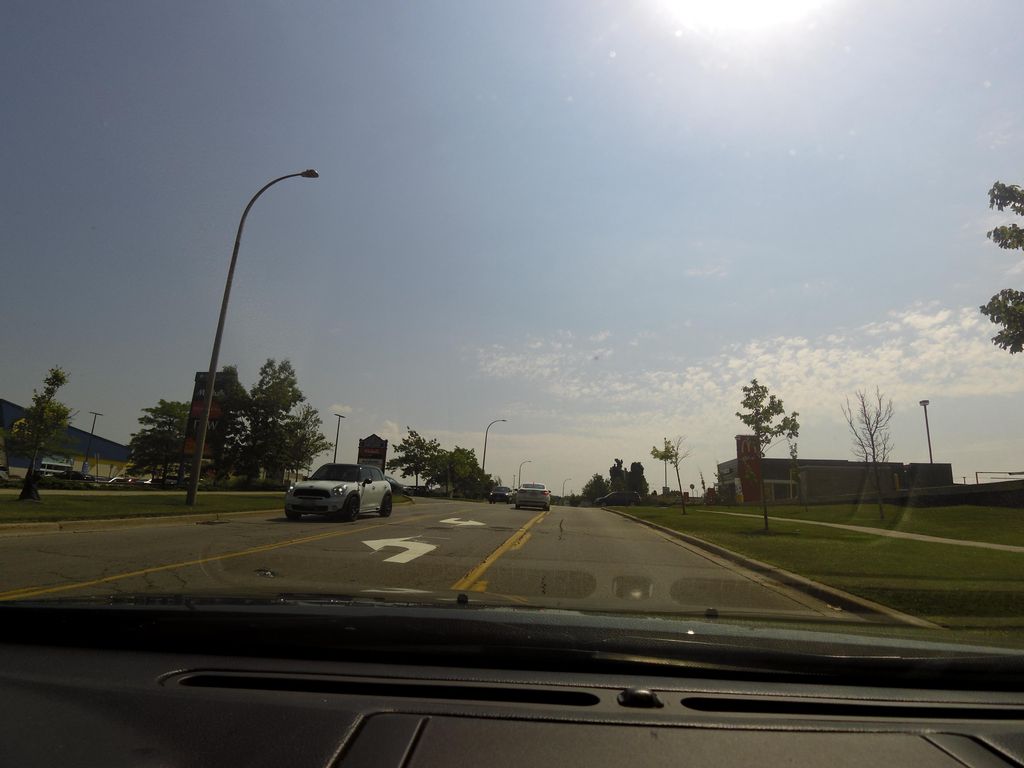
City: hamilton